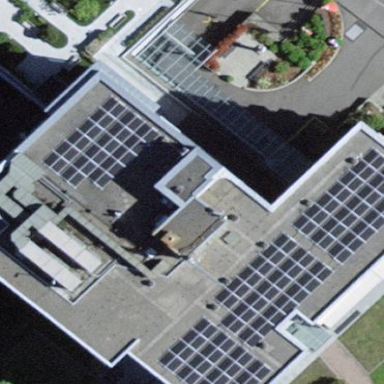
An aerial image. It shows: Building.